Question: I had previously found this method for simulating a batch file running (inserting the line into a .bat file):
PING 1.1.1.1 -n 1 -w 2000 >NUL
It works and produces a 2 second delay but is causing me issues because it is returning errorlevel = 1

Why does it not return errorlevel = 0 ?
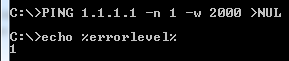
Answer: Use simply timeout:
'''
C:\>timeout 2
Waiting for 0 seconds, press a key to continue ...
C:\>echo %errorlevel%
0
'''
Edit: Well at least for Windows 7 and higher